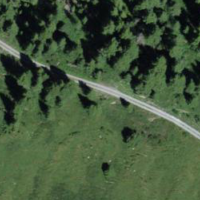
EUNIS habitat code: 43
Species observed at this site:
Dactylorhiza viridis
Saxifraga aizoides